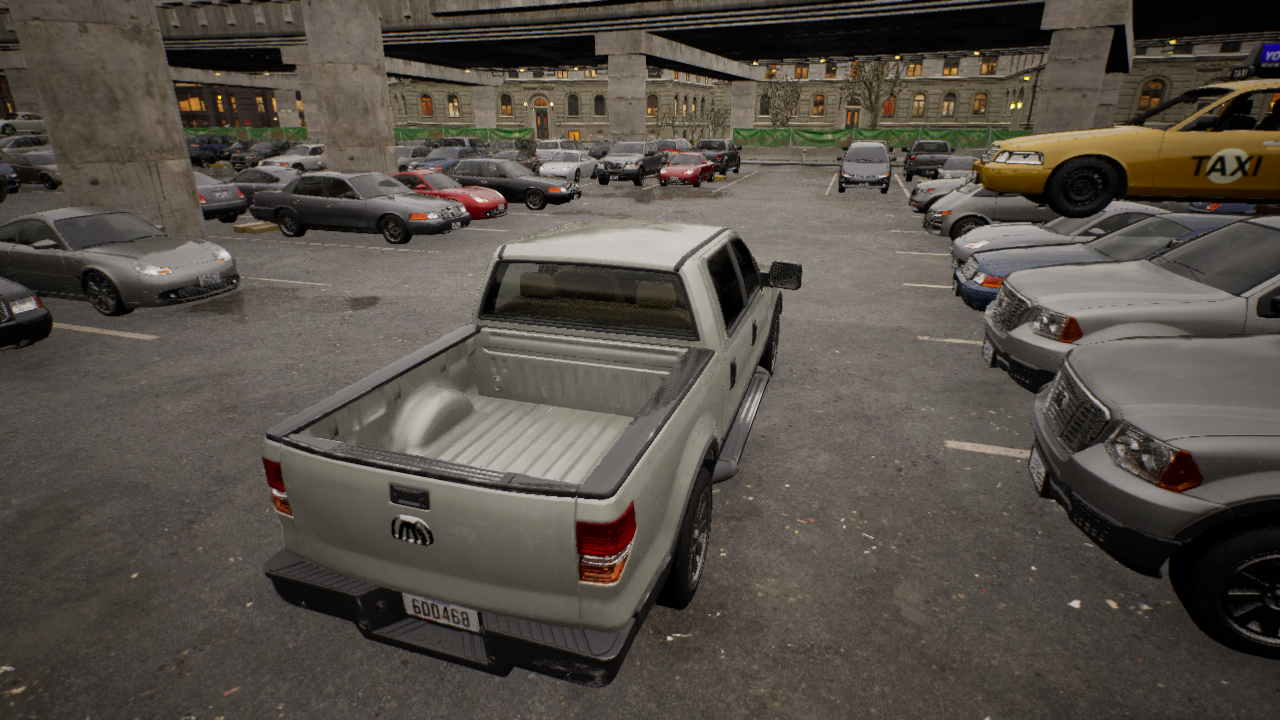
Venue: arterial
Lighting: golden hour
Vehicle rig: pickup